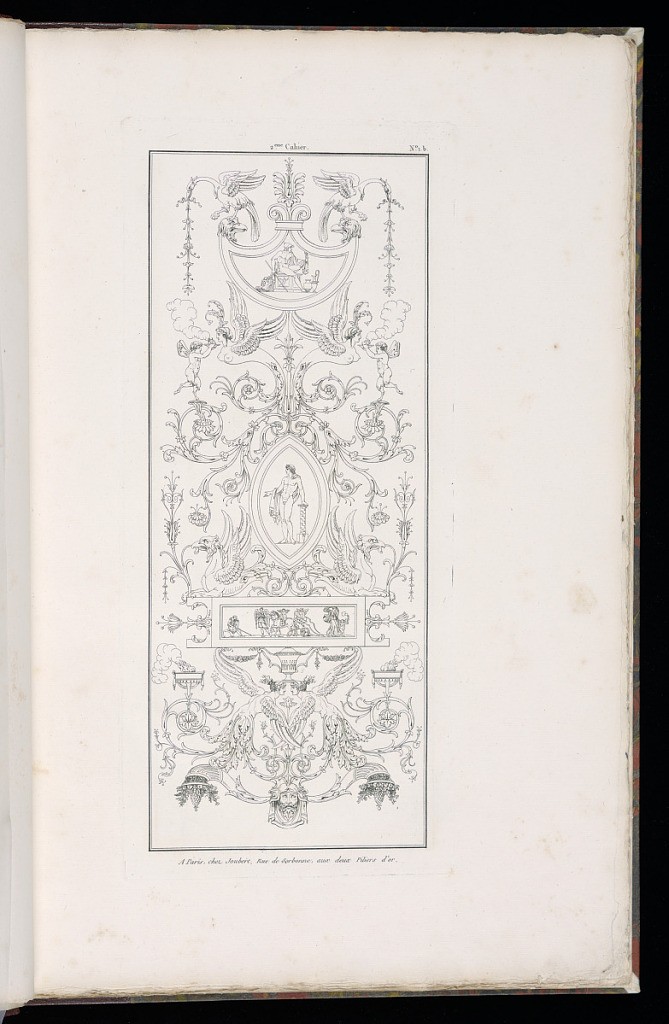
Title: Arabesque Design
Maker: Charles Normand, French, 1765 – 1840
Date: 1787–95
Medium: Etching on laid paper
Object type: Print
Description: Design for a vertical panel with arabesque ornament with Neoclassical and Empire style motifs, featuring mythological figures, friezes, roundels, putti, scrolling foliage, acanthus leaves, fleurons, palmettes, rosettes, herms, griffins, vases, incense burners with smoke, masks, eagles, and cornucopia of fruit and foliage. The plate is numbered and signed